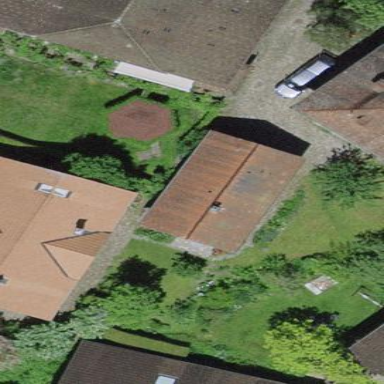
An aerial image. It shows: Garage building.